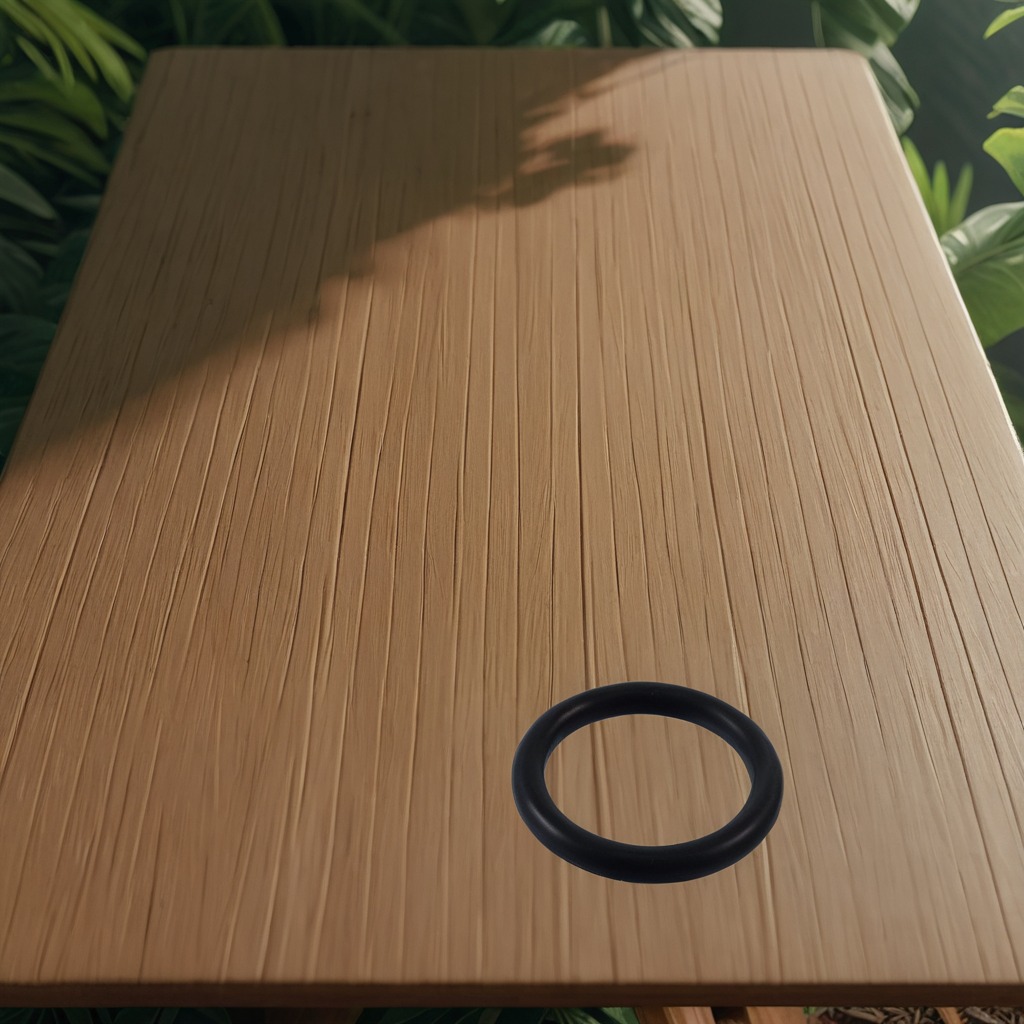
A rubber O-ring is lying on the wooden table.